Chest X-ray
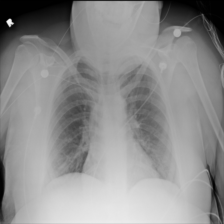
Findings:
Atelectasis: negative
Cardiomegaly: negative
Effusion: negative
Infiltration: negative
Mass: negative
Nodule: negative
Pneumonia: negative
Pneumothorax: negative
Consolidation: negative
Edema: negative
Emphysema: negative
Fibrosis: negative
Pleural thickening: negative
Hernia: negative